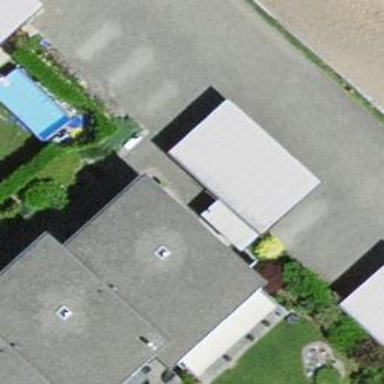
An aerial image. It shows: View of roof of building.